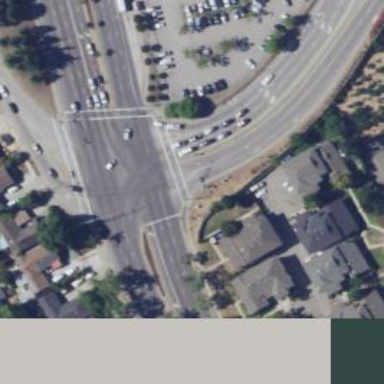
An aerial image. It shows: Solid stop line on the road marking.